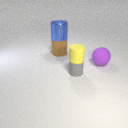
small gray rubber cylinder to the right of large brown rubber cylinder